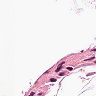
Metastatic tissue present: no